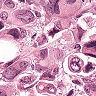
Metastatic tissue present: yes